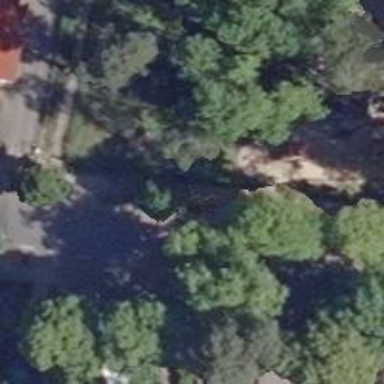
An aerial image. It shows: Driveway made of flattened cobblestones.